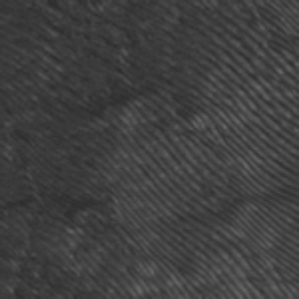
Label: frost